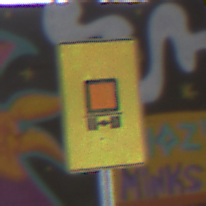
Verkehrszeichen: KennzeichnungspflichtigeFahrzeugeGefaehrlicheGueterOhnePfeilsymbol
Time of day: Midday
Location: Roofed (Special)
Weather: Overcast
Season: NotSpecified
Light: Natural